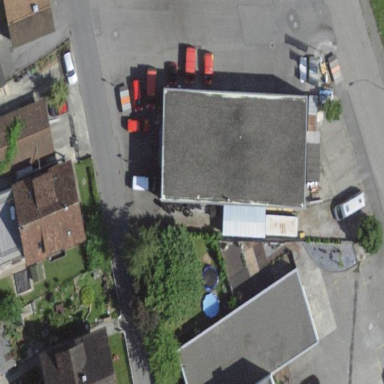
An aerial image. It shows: Warehouse building.